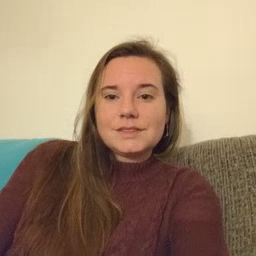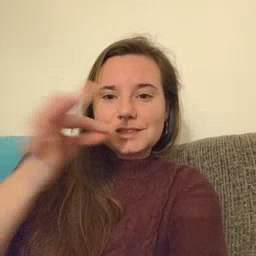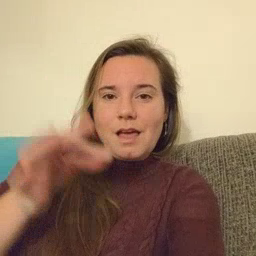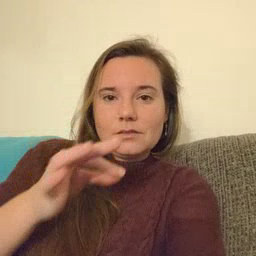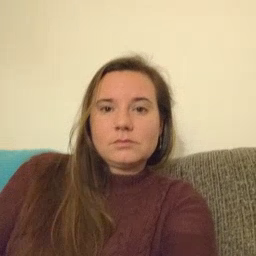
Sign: snack